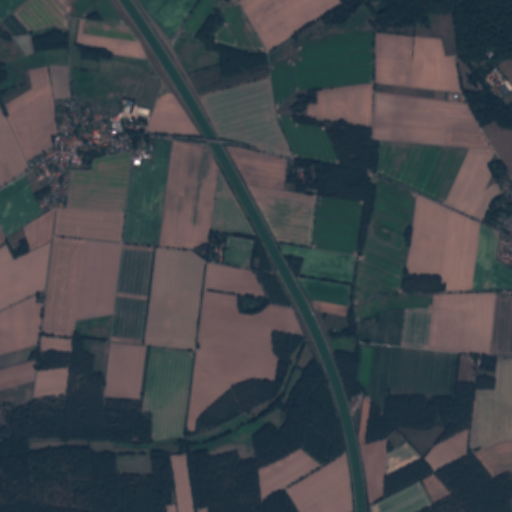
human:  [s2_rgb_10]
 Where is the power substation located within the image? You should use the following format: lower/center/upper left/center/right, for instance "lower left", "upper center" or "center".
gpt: The power substation is located in the center of the image.
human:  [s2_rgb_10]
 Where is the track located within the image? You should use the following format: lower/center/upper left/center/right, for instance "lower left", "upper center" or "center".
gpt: The track is located in the lower right of the image.
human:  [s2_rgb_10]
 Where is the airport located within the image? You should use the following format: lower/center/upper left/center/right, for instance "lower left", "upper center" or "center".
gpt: There is no airport in the image.